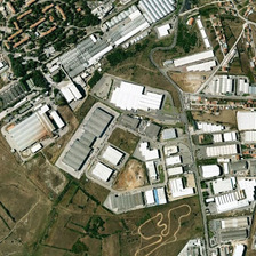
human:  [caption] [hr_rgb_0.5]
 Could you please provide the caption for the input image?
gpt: There is a residential building and factory building with red roof with white and grey roof near the road to green and brown ground.

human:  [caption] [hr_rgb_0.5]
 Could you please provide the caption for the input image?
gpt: it is a prosperous industrial area next to farmland .

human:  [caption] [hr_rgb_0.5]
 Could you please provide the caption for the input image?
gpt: The roads on green and brown ground are adjacent to residential buildings with red roofs and factories with white and grey roofs.

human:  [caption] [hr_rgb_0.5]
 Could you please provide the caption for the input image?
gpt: Industry that has white and grey factory factories is surrounded by savage.

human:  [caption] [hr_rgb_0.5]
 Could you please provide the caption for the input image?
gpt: Industrial areas with white and gray factories are surrounded by bare land.